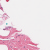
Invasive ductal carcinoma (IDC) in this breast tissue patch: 0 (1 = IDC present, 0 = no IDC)